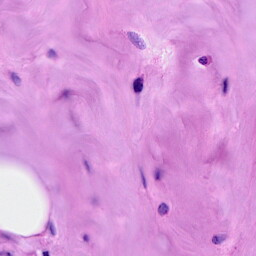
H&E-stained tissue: Breast